Question: What do you get for inviting a friend?
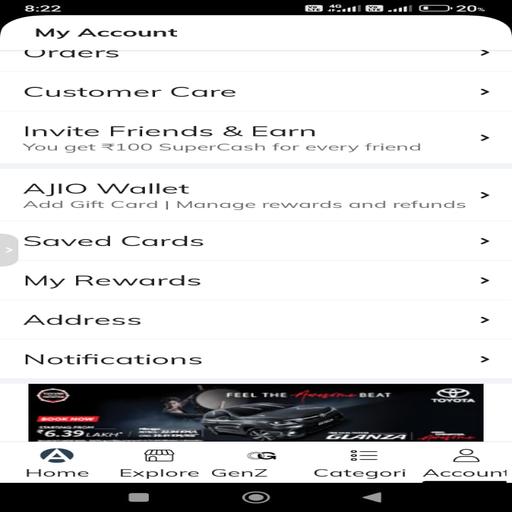
Answer: 100 SuperCash